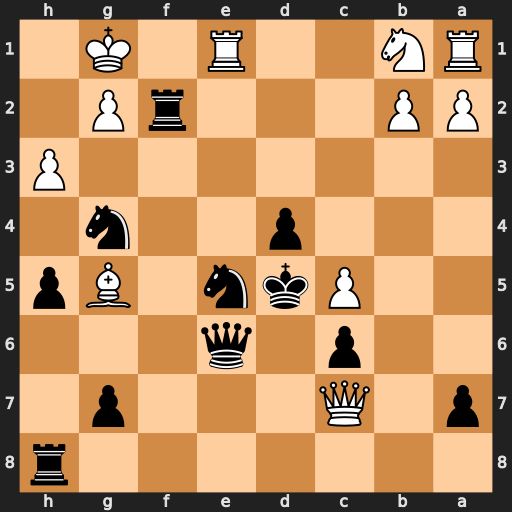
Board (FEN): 7r/p1Q3p1/2p1q3/2Pkn1Bp/3p2n1/7P/PP3rP1/RN2R1K1
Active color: b
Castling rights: -
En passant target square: -
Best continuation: Nf3+ gxf3 Qxe1#